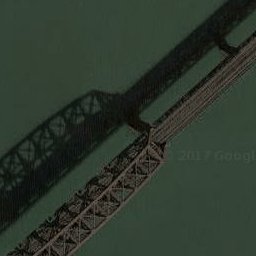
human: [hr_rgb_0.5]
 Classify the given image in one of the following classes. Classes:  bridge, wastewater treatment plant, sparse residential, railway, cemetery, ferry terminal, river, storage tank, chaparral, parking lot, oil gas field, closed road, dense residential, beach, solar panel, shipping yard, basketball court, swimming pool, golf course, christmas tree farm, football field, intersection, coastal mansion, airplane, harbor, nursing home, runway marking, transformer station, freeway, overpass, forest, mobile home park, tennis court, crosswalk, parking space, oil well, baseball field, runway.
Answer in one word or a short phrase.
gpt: bridge